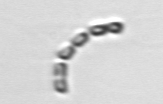
Label: Chaetoceros